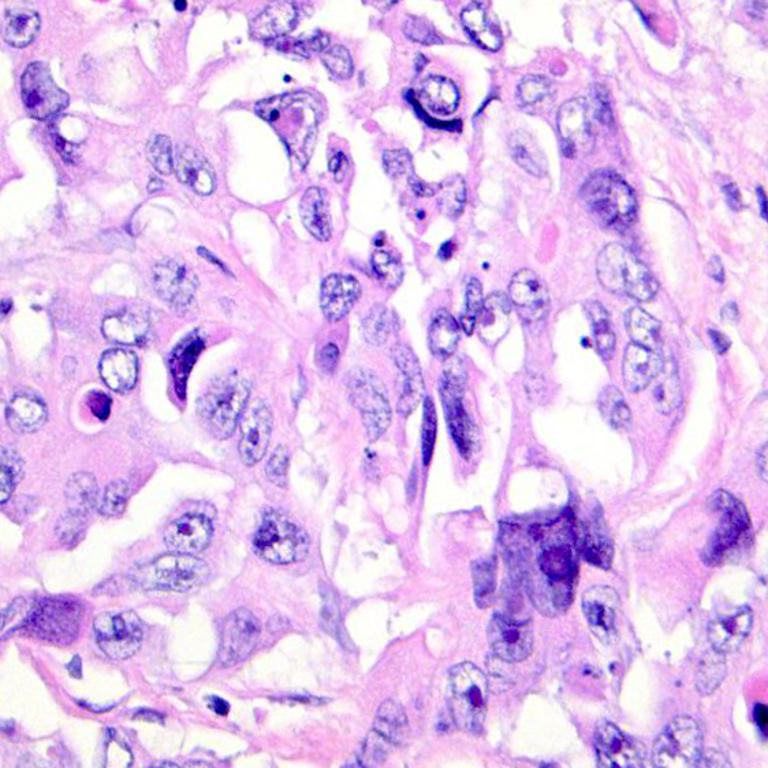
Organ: colon
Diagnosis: adenocarcinomas